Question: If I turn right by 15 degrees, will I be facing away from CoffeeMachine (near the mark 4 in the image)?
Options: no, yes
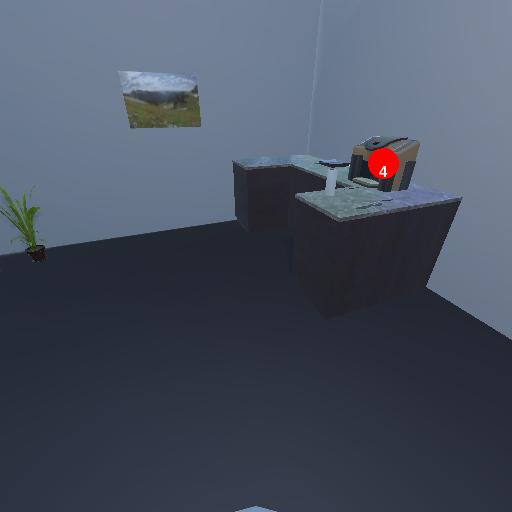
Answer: no